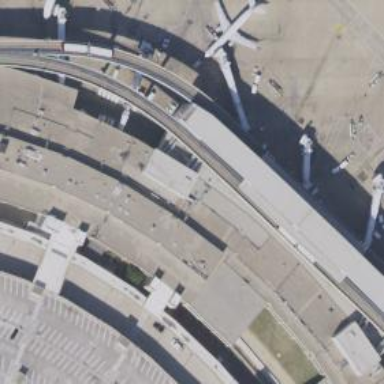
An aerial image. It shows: Airport gate.